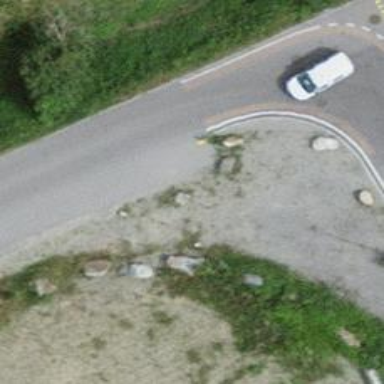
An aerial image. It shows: Bollard.